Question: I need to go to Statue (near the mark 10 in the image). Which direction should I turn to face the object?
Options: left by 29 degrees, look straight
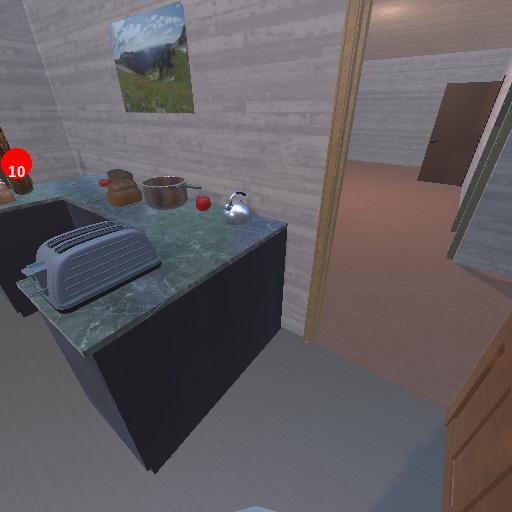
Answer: left by 29 degrees